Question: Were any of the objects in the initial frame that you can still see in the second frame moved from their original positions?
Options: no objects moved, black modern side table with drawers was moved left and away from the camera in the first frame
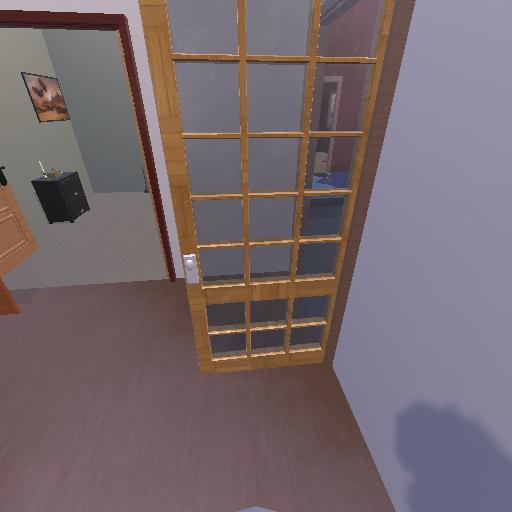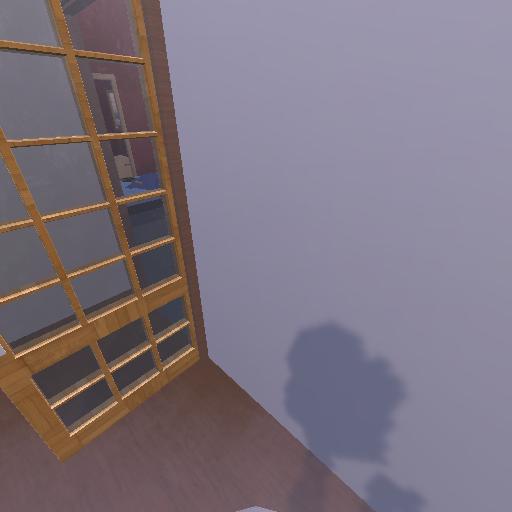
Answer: no objects moved